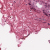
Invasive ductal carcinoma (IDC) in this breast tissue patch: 0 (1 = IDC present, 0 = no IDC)